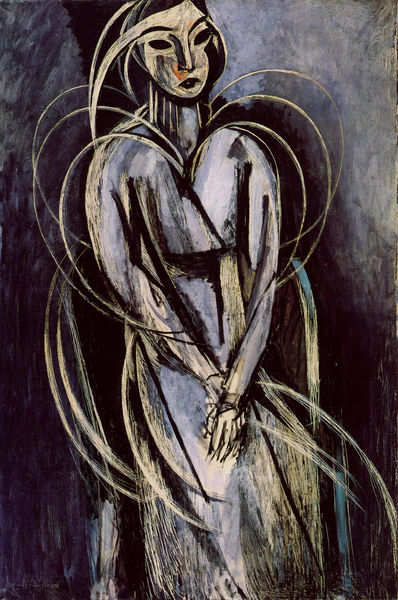
Titel: Portrait de Mme Yvonne Landsberg
Künstler: Henri Matisse
Standort: Philadelphia (Pennsylvania)
Institution: Philadelphia Museum of Art
Schlagwörter: blau, dunkel, gemälde, weiß, gelb, kirchner, kubismus, mädchen, ocker, bewegung, braun, finger, frau, frisur, grau, haar, hell, kleid, licht, mund, nase, schwarz, stuhl, blick, dame, rot, beige, expressionismus, malerei, rock, arme, augen, helld, kleidung, hals, hände, portrait, porträt, öl, sonne, haare, augenbrauen, lippe, lippen, schulter, schultern, hintern, düster, modern, formen, schattierung, linien, bauch, striche, linie, form, schraffur, strich, augenhöhlen, verschränkt, halbprofil, blaugrau, picasso, frabe, stuhle, augenhöhle, nade